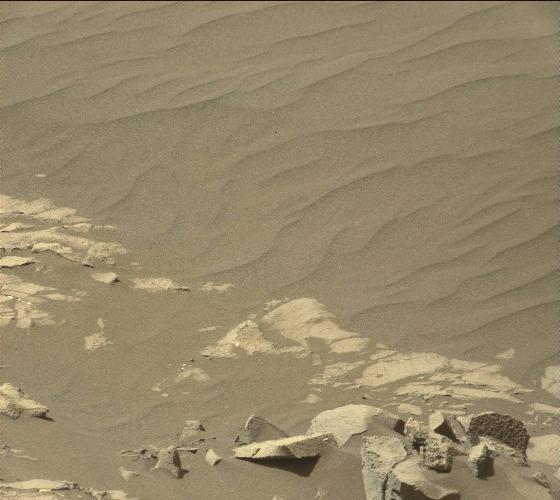
Terrain classes present: Bedrock, Gravel / Sand / Soil, Rock, Shadow